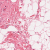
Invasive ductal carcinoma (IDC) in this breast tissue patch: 0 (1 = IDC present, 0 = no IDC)